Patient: sex F, age 26
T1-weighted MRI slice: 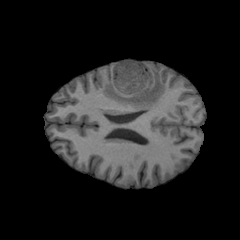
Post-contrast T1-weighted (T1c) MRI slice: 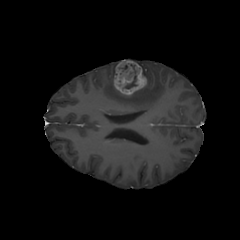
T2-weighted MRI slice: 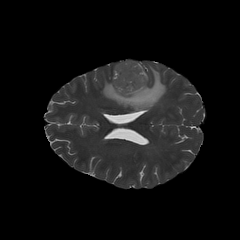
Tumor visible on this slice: yes
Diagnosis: Glioblastoma, IDH-wildtype
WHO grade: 4